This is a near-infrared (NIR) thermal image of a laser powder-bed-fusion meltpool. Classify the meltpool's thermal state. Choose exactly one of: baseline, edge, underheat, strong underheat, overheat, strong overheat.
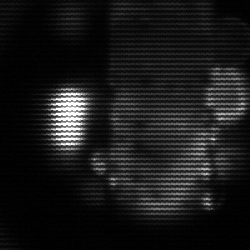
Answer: strong underheat